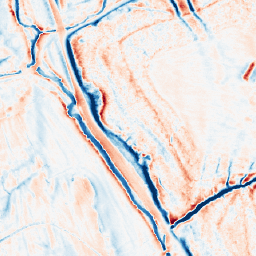
Category: classical
Decomposition family: gaussian_anisotropic
Decomposition parameters: sigma_x: 5
sigma_y: 2
Upsampling method: area
Upsampling parameters: scale: 2
Upsampling scale: 2